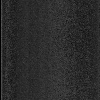
Atmospheric dust classification: dusty